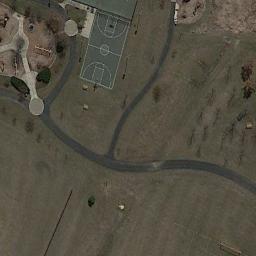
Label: basketball_court